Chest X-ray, AP view. Patient: 56 years old, sex F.
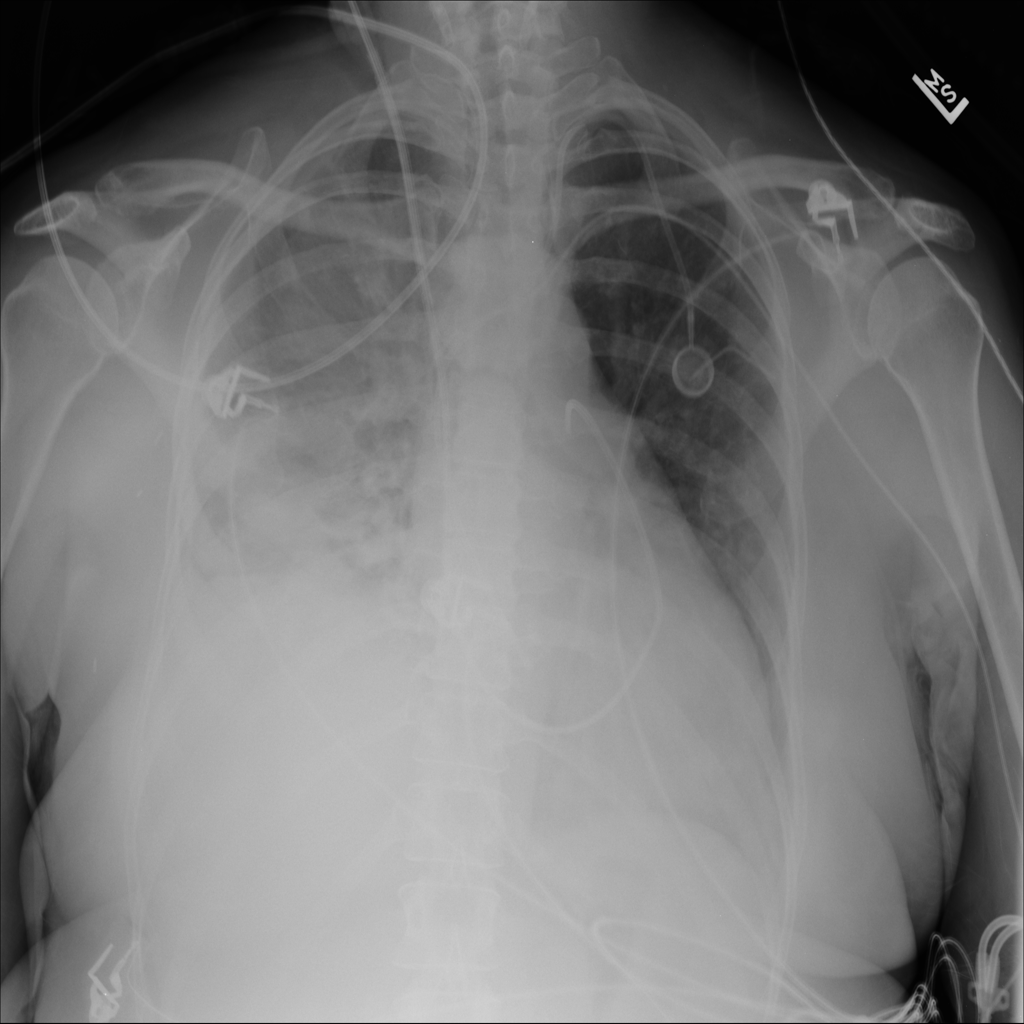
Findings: No Finding